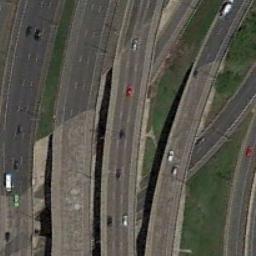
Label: overpass